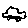
Label: car